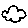
Label: cloud